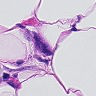
Metastatic tissue present: yes